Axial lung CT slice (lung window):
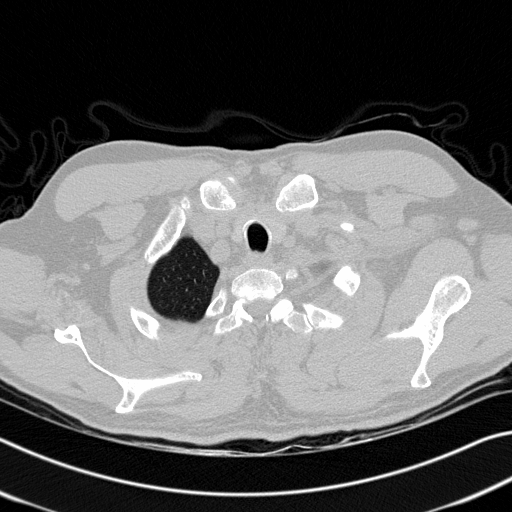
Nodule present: no